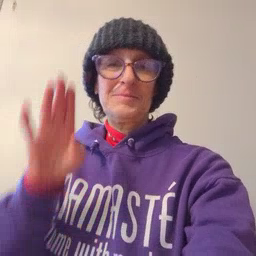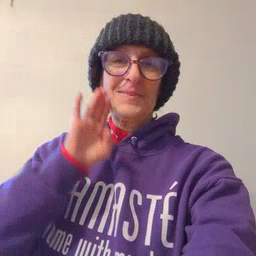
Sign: brown